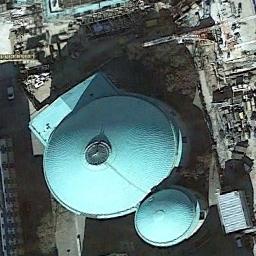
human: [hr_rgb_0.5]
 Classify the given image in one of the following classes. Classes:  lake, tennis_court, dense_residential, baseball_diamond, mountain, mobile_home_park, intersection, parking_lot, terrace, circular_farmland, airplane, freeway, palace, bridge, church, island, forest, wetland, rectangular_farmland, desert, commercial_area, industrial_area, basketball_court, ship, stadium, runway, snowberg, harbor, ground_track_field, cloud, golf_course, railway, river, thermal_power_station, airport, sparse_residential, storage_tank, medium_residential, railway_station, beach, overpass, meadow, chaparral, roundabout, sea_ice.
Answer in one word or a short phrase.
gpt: church